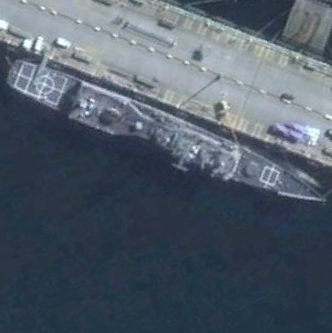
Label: cruiser